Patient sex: F
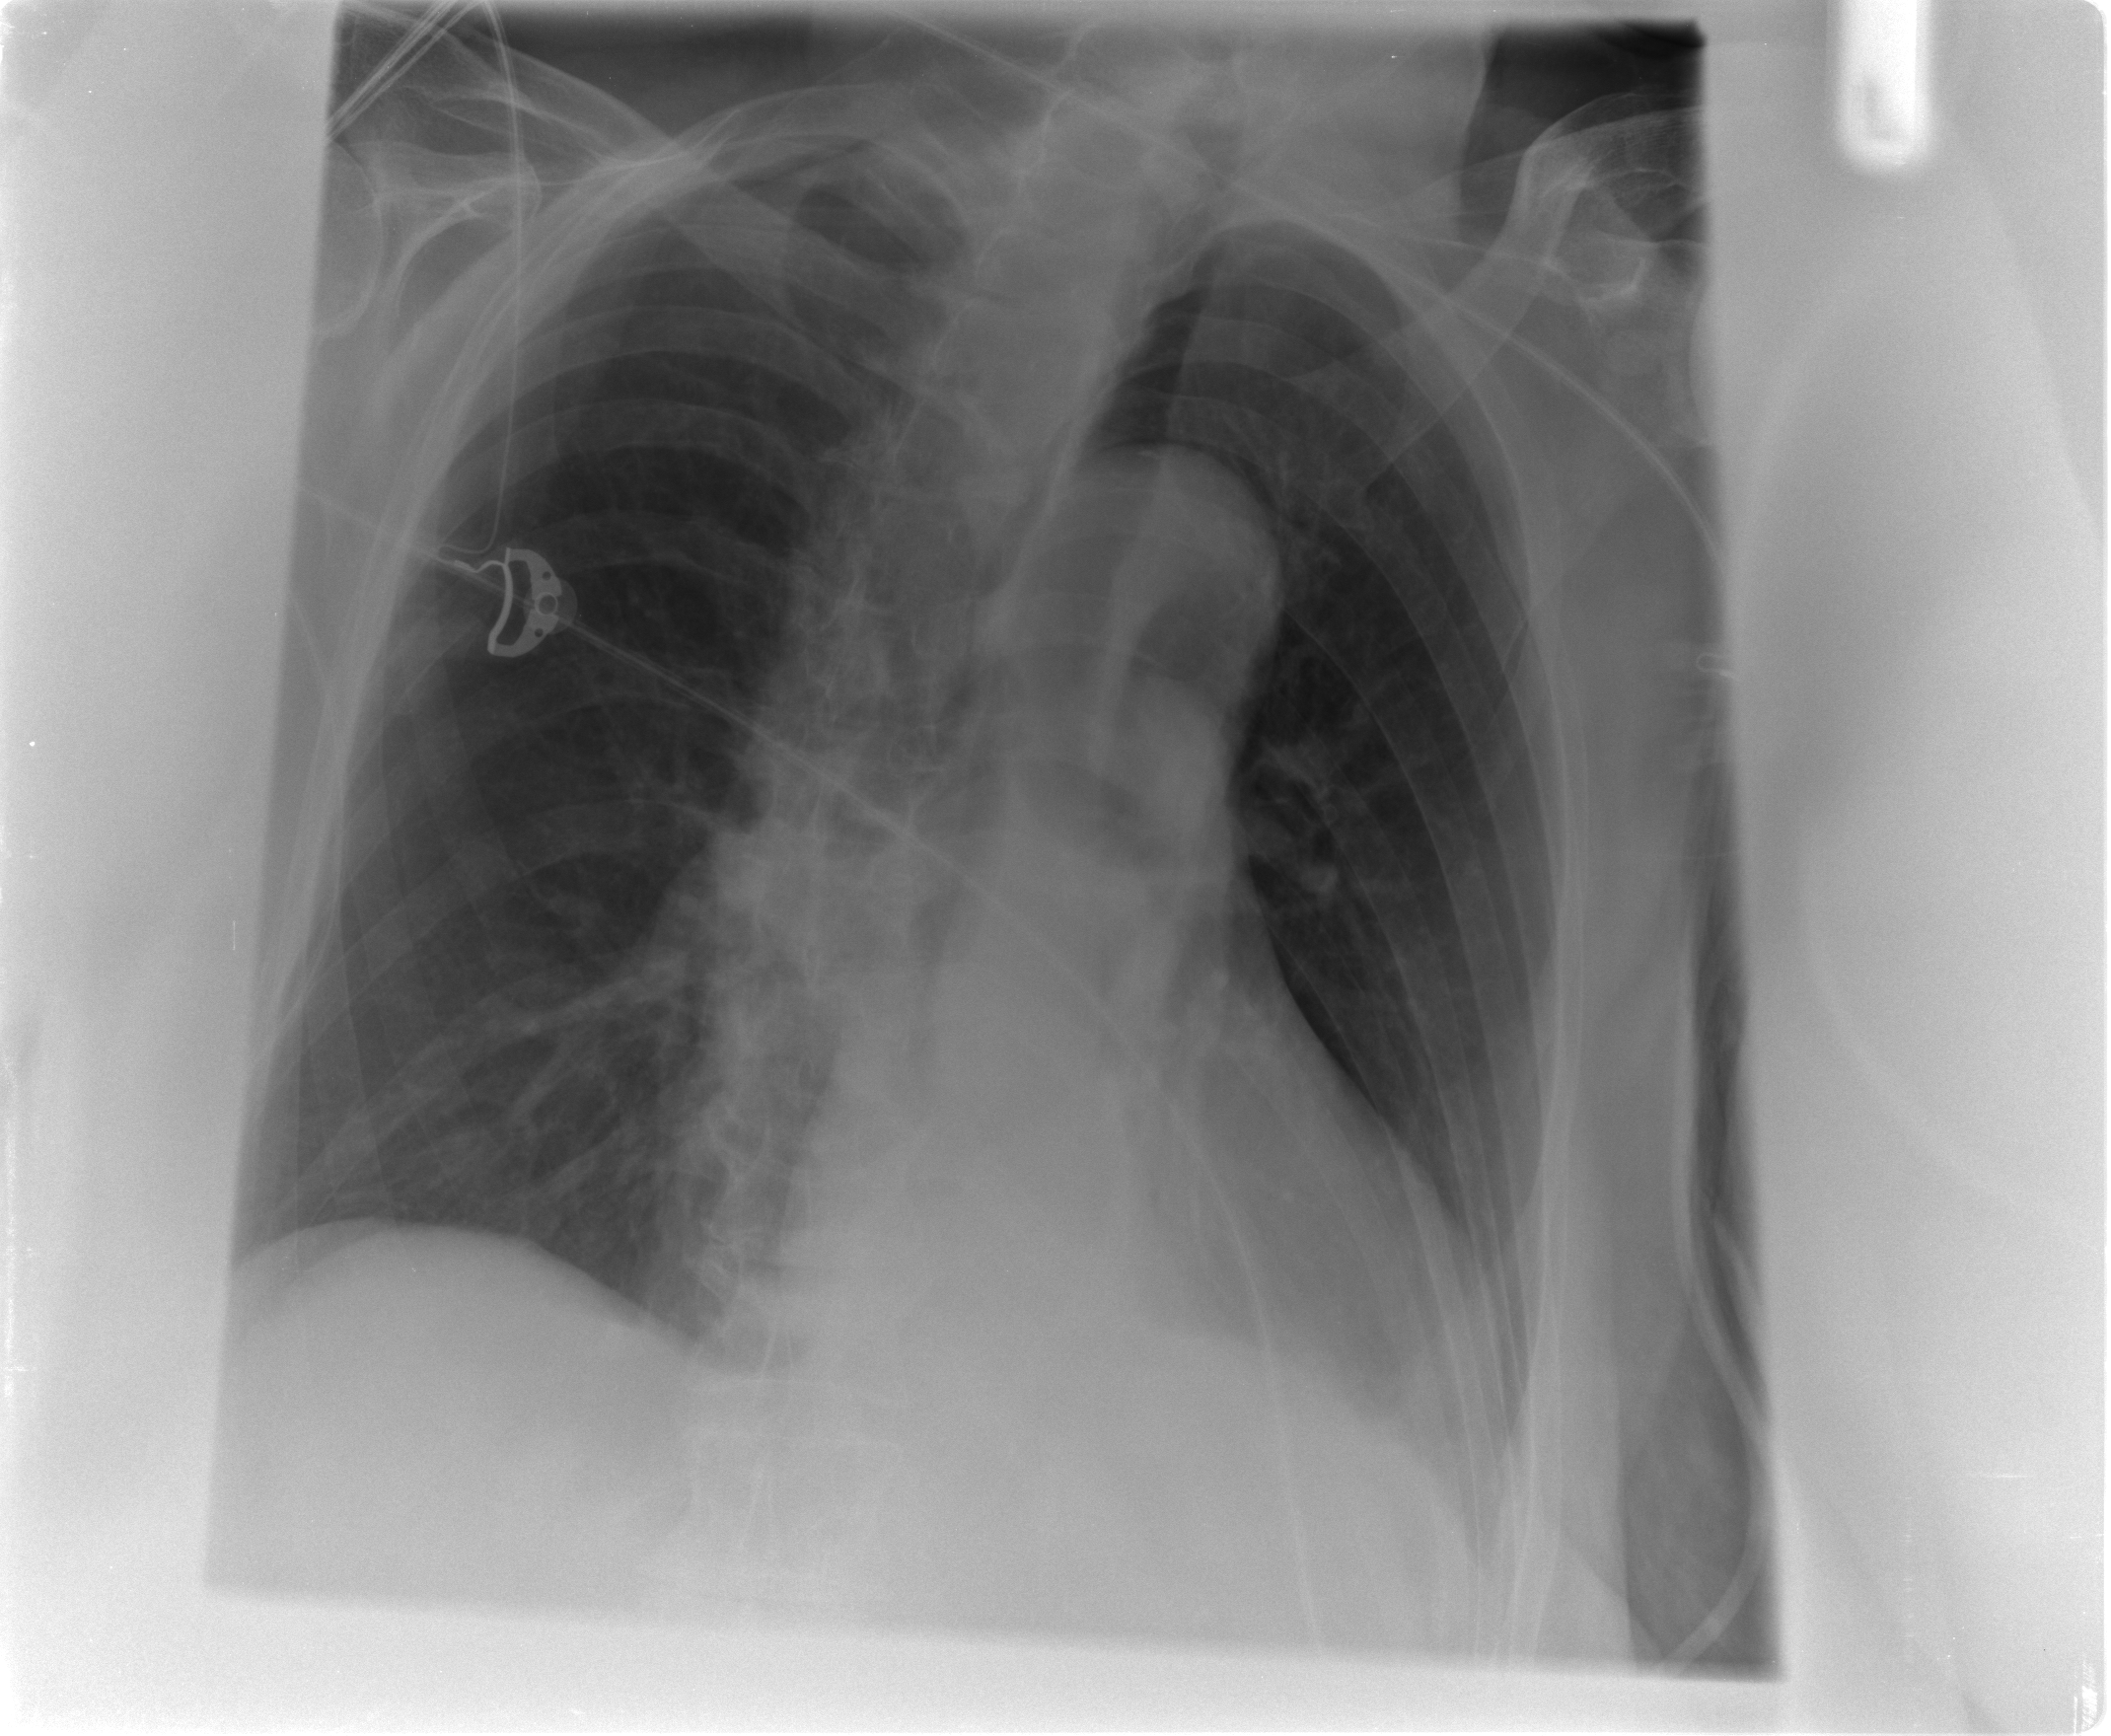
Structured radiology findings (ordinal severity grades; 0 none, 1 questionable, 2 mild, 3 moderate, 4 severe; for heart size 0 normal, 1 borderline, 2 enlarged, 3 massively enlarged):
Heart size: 0
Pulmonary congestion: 1
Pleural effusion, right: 0
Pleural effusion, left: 0
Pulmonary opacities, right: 0
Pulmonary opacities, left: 0
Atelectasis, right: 0
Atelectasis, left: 0